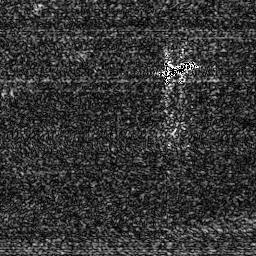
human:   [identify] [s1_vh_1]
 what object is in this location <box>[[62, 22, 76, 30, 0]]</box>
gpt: <ref>1 medium ship at the top</ref>